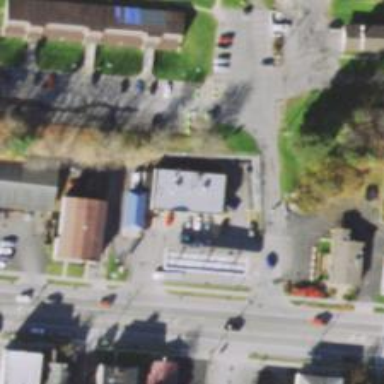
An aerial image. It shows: Convenience shop.